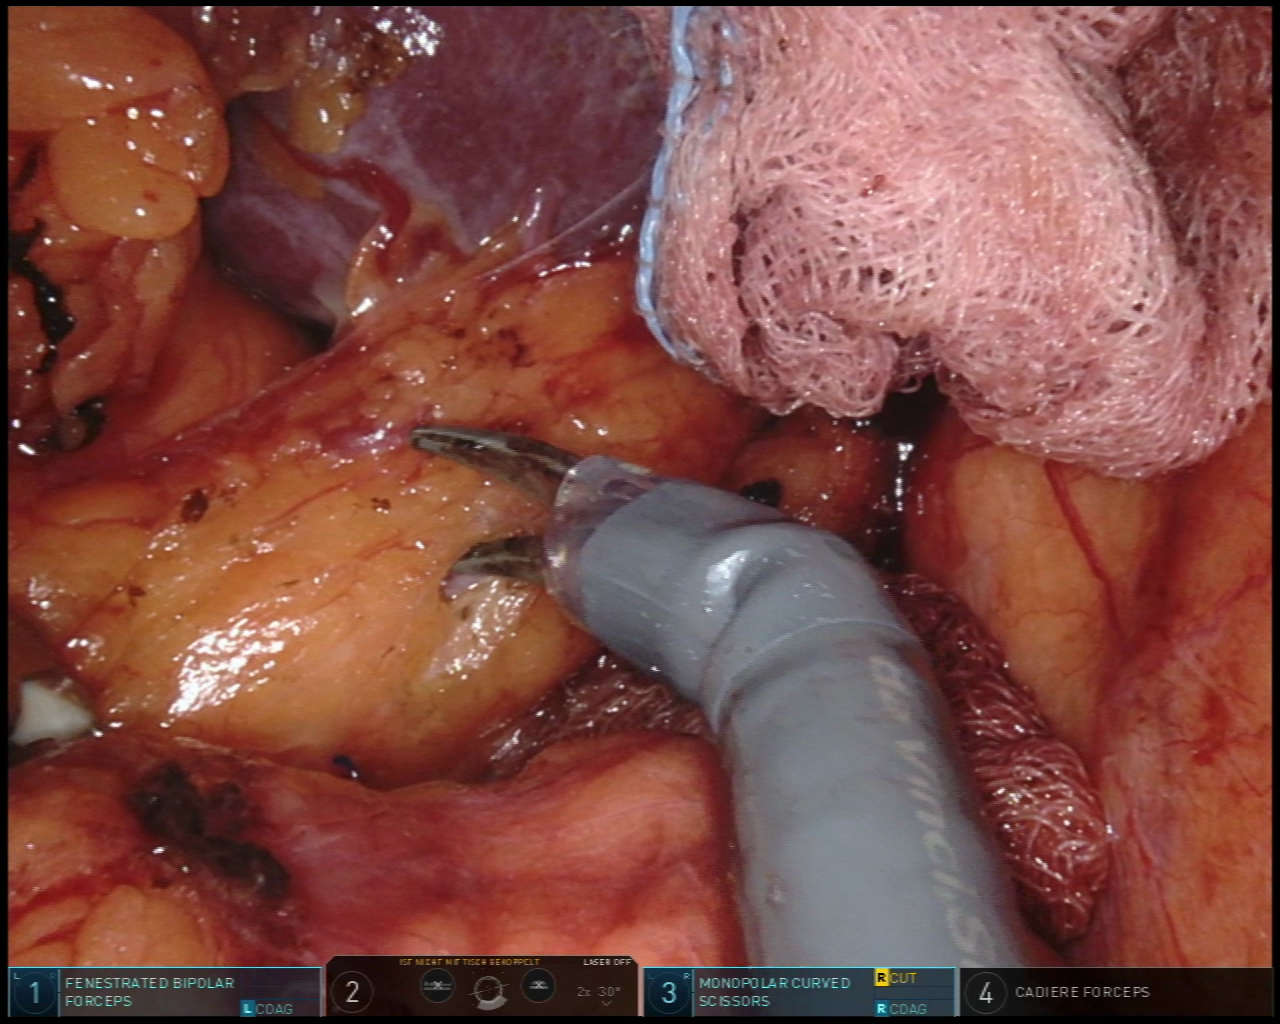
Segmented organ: spleen
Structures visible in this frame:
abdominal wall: no
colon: no
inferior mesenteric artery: no
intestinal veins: no
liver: no
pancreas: no
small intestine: no
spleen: yes
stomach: no
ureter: no
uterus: no
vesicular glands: no